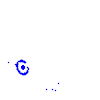
Particle: kaon